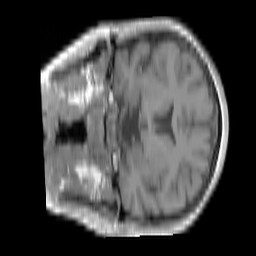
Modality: T1w
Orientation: coronal
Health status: ill
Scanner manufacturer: siemens
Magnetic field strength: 3 T
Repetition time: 0.4 s
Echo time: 0.00246 s